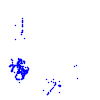
Particle: pion